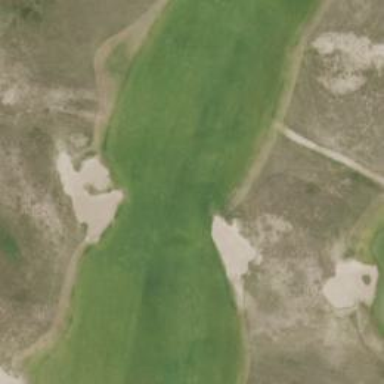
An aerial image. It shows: Golf hole.